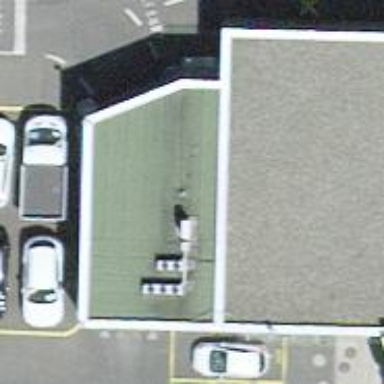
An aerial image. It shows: Car wash facility.